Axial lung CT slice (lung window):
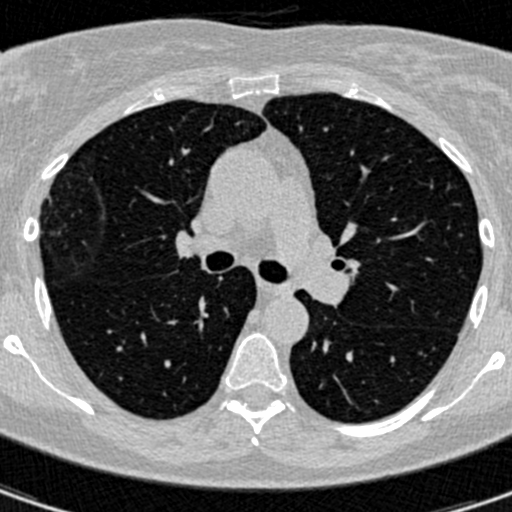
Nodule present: no